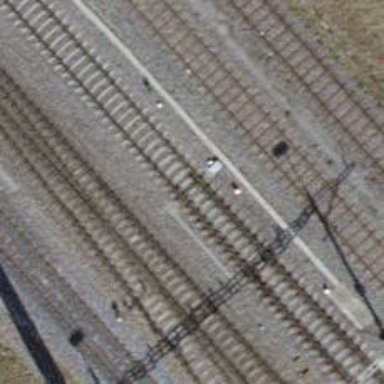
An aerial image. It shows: Railway switch.